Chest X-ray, PA view. Patient: 22 years old, sex M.
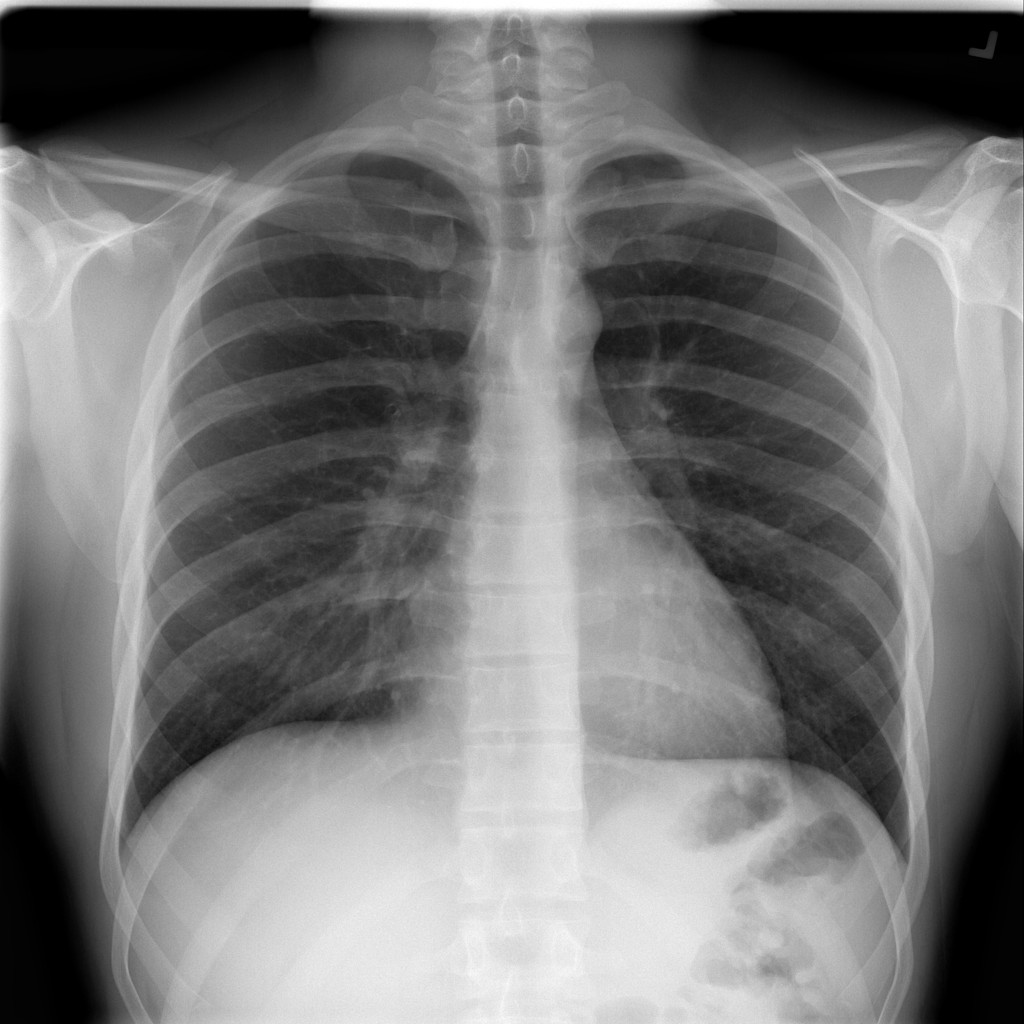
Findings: No Finding